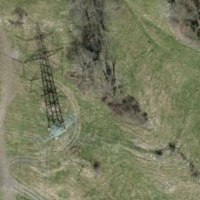
EUNIS habitat code: 24
Species observed at this site:
Aphantopus hyperantus
Calopteryx splendens